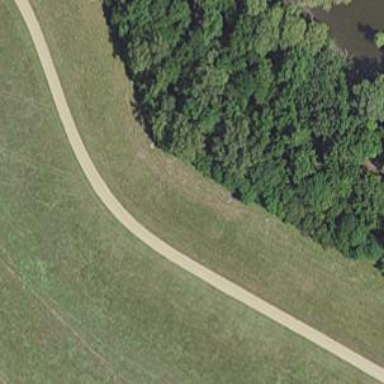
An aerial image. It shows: Track with grade2 surface and dyke embankment.